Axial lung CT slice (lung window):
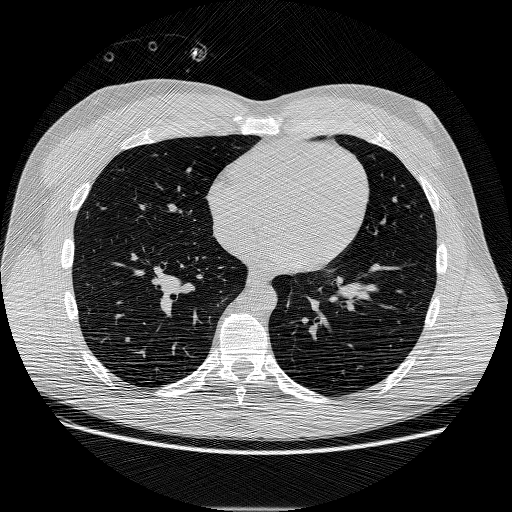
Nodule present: no